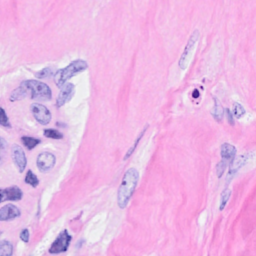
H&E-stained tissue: Breast